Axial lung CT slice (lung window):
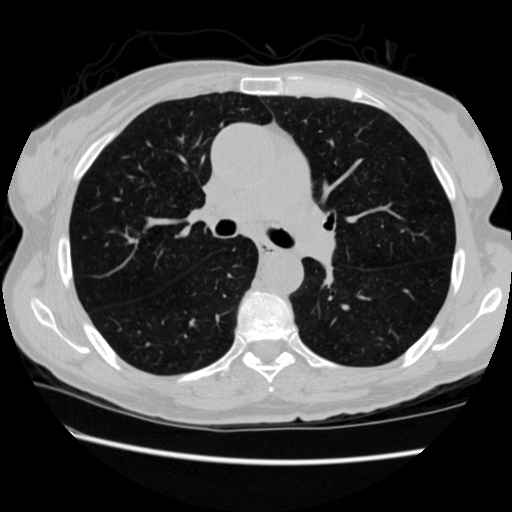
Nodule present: no